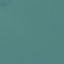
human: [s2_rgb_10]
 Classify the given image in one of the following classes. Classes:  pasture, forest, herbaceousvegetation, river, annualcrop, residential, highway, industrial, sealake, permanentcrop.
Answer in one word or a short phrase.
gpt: SeaLake